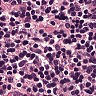
Metastatic tissue present: no